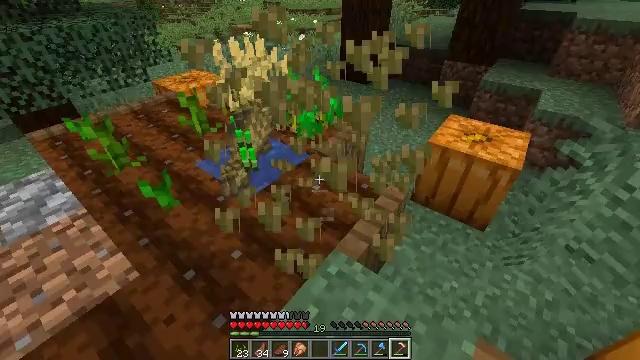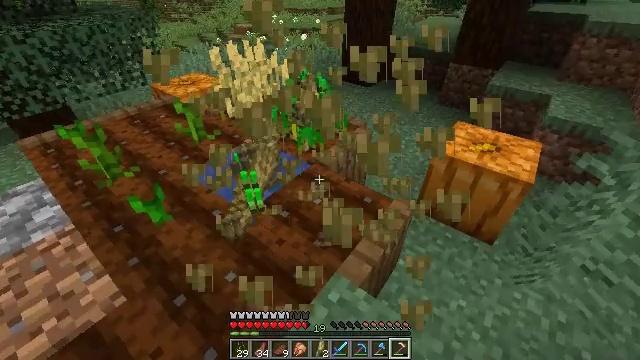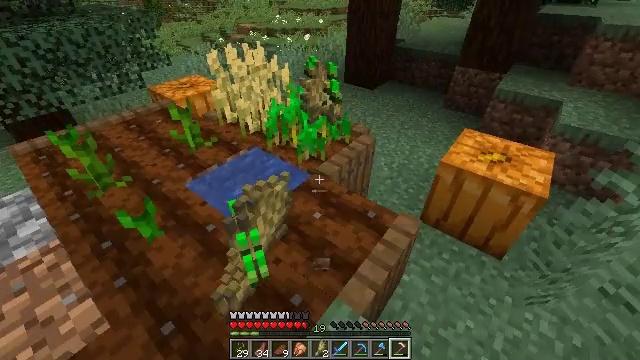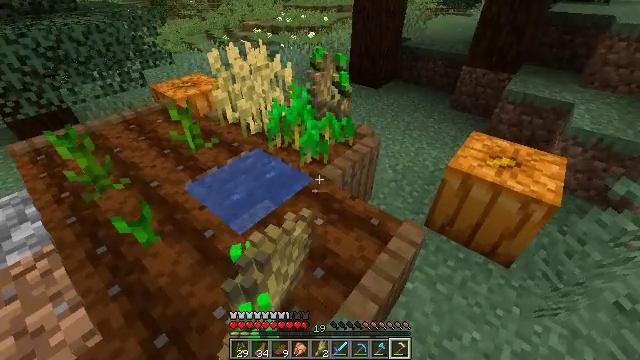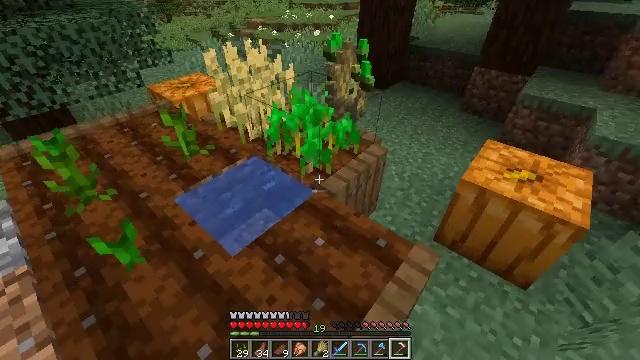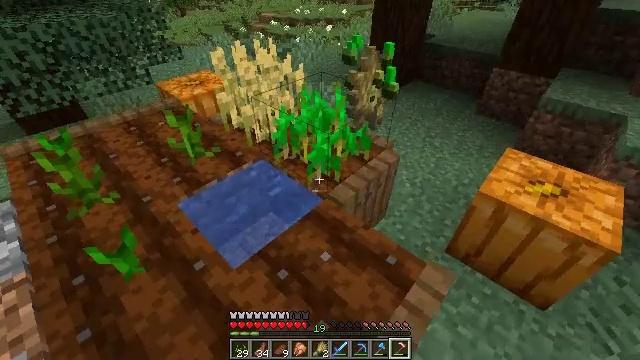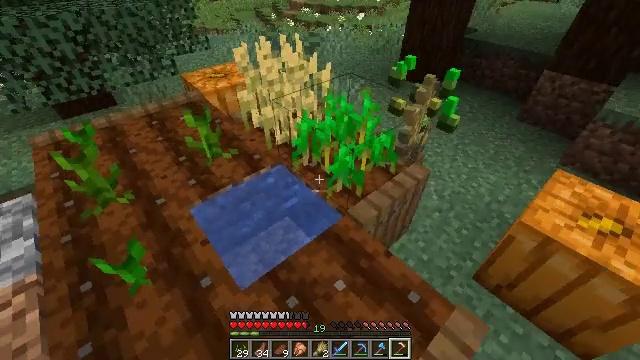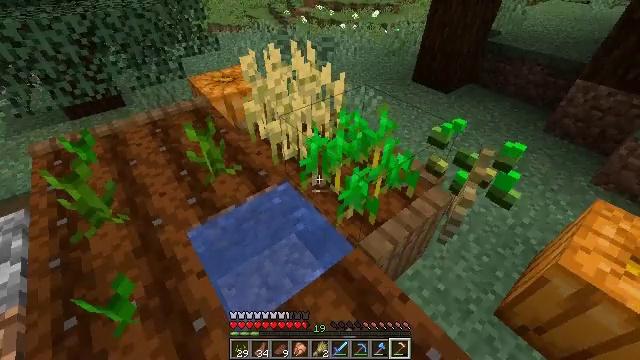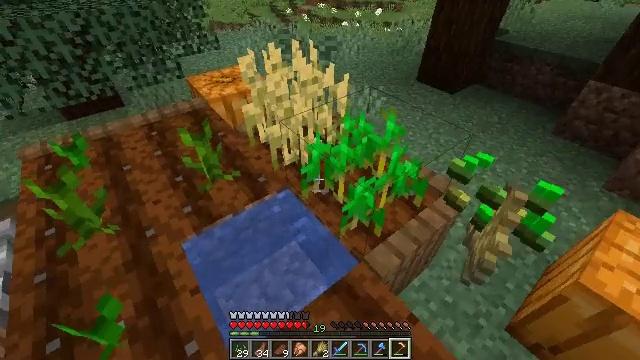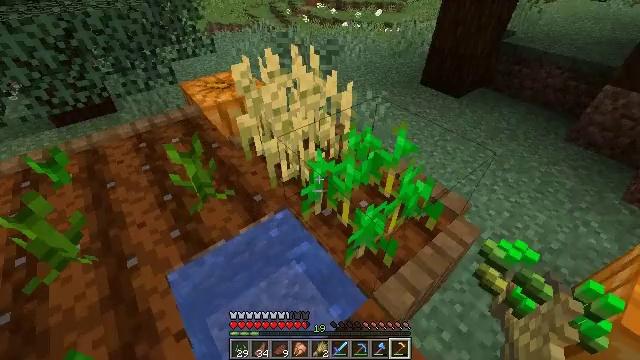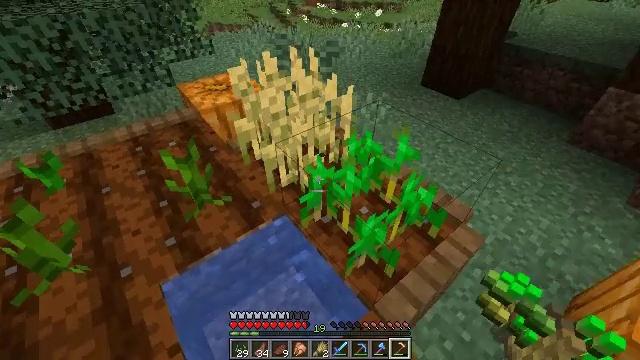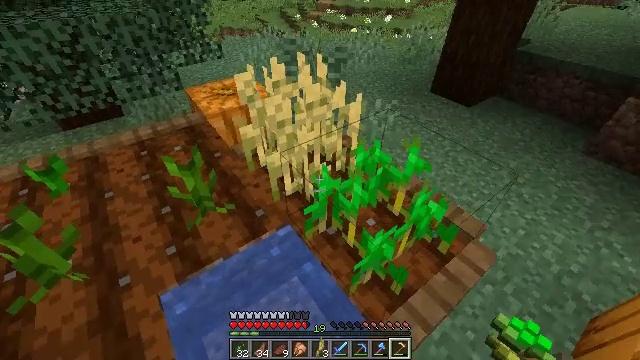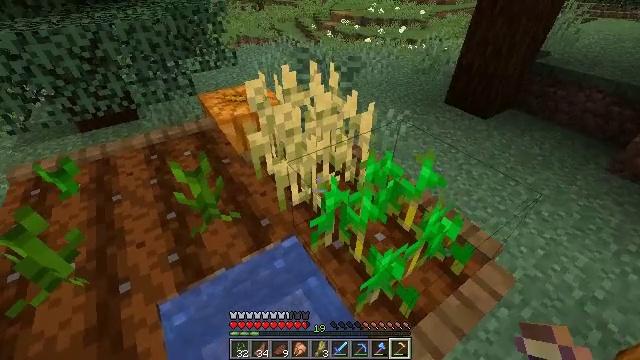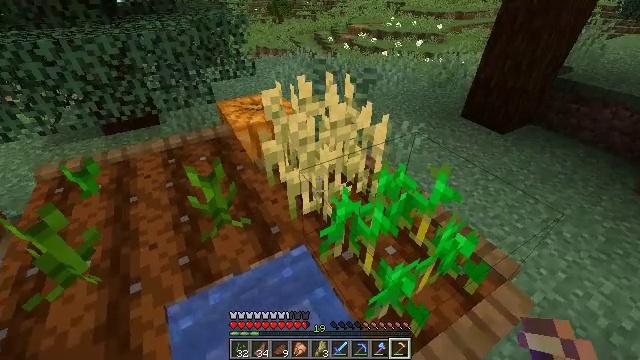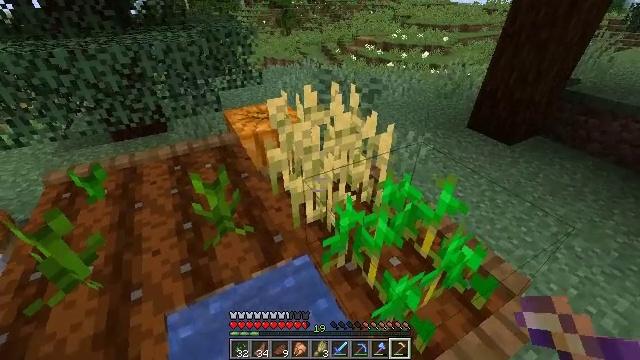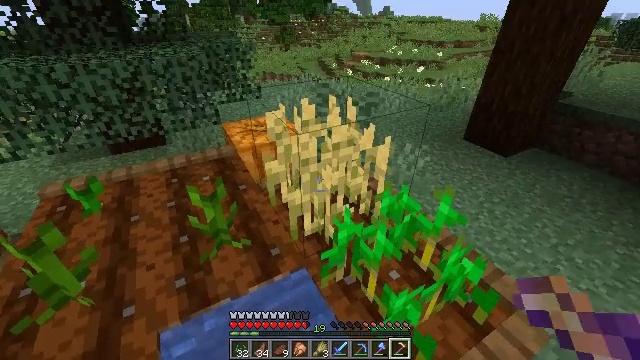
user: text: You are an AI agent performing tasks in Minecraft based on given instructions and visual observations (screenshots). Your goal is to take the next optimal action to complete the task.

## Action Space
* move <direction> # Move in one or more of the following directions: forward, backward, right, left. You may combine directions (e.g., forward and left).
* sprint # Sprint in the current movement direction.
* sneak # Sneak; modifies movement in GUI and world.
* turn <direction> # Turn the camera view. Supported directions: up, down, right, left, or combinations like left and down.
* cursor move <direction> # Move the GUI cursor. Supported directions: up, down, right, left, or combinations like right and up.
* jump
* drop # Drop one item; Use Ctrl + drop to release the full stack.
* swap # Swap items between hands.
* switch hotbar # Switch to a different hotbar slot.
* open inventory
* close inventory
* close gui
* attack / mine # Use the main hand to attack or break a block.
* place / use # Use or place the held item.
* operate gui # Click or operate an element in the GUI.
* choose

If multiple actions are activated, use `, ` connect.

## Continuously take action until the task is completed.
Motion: motion action
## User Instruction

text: Harvest the large fern for decoration.
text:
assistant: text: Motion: move forward
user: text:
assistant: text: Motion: move forward
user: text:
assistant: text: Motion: move forward
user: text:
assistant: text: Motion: move forward, turn left
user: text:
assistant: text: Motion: move forward, turn left
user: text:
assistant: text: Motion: move forward, turn left and down
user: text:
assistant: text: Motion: move forward, turn left
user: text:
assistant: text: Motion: move forward
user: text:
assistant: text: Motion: move forward
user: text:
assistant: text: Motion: no_op
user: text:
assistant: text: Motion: turn left
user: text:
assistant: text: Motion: turn left and up
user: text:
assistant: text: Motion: turn left and up
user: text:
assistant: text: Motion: turn left and up
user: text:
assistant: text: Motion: turn up
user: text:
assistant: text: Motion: turn up
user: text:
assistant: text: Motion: turn up
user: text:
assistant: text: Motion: turn up
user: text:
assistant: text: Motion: no_op
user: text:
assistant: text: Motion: no_op
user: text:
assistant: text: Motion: no_op
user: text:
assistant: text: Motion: attack / mine
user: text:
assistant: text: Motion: attack / mine
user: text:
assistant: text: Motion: no_op
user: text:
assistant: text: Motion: no_op
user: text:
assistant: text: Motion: no_op
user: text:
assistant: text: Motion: move forward
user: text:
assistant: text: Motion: no_op